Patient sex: F
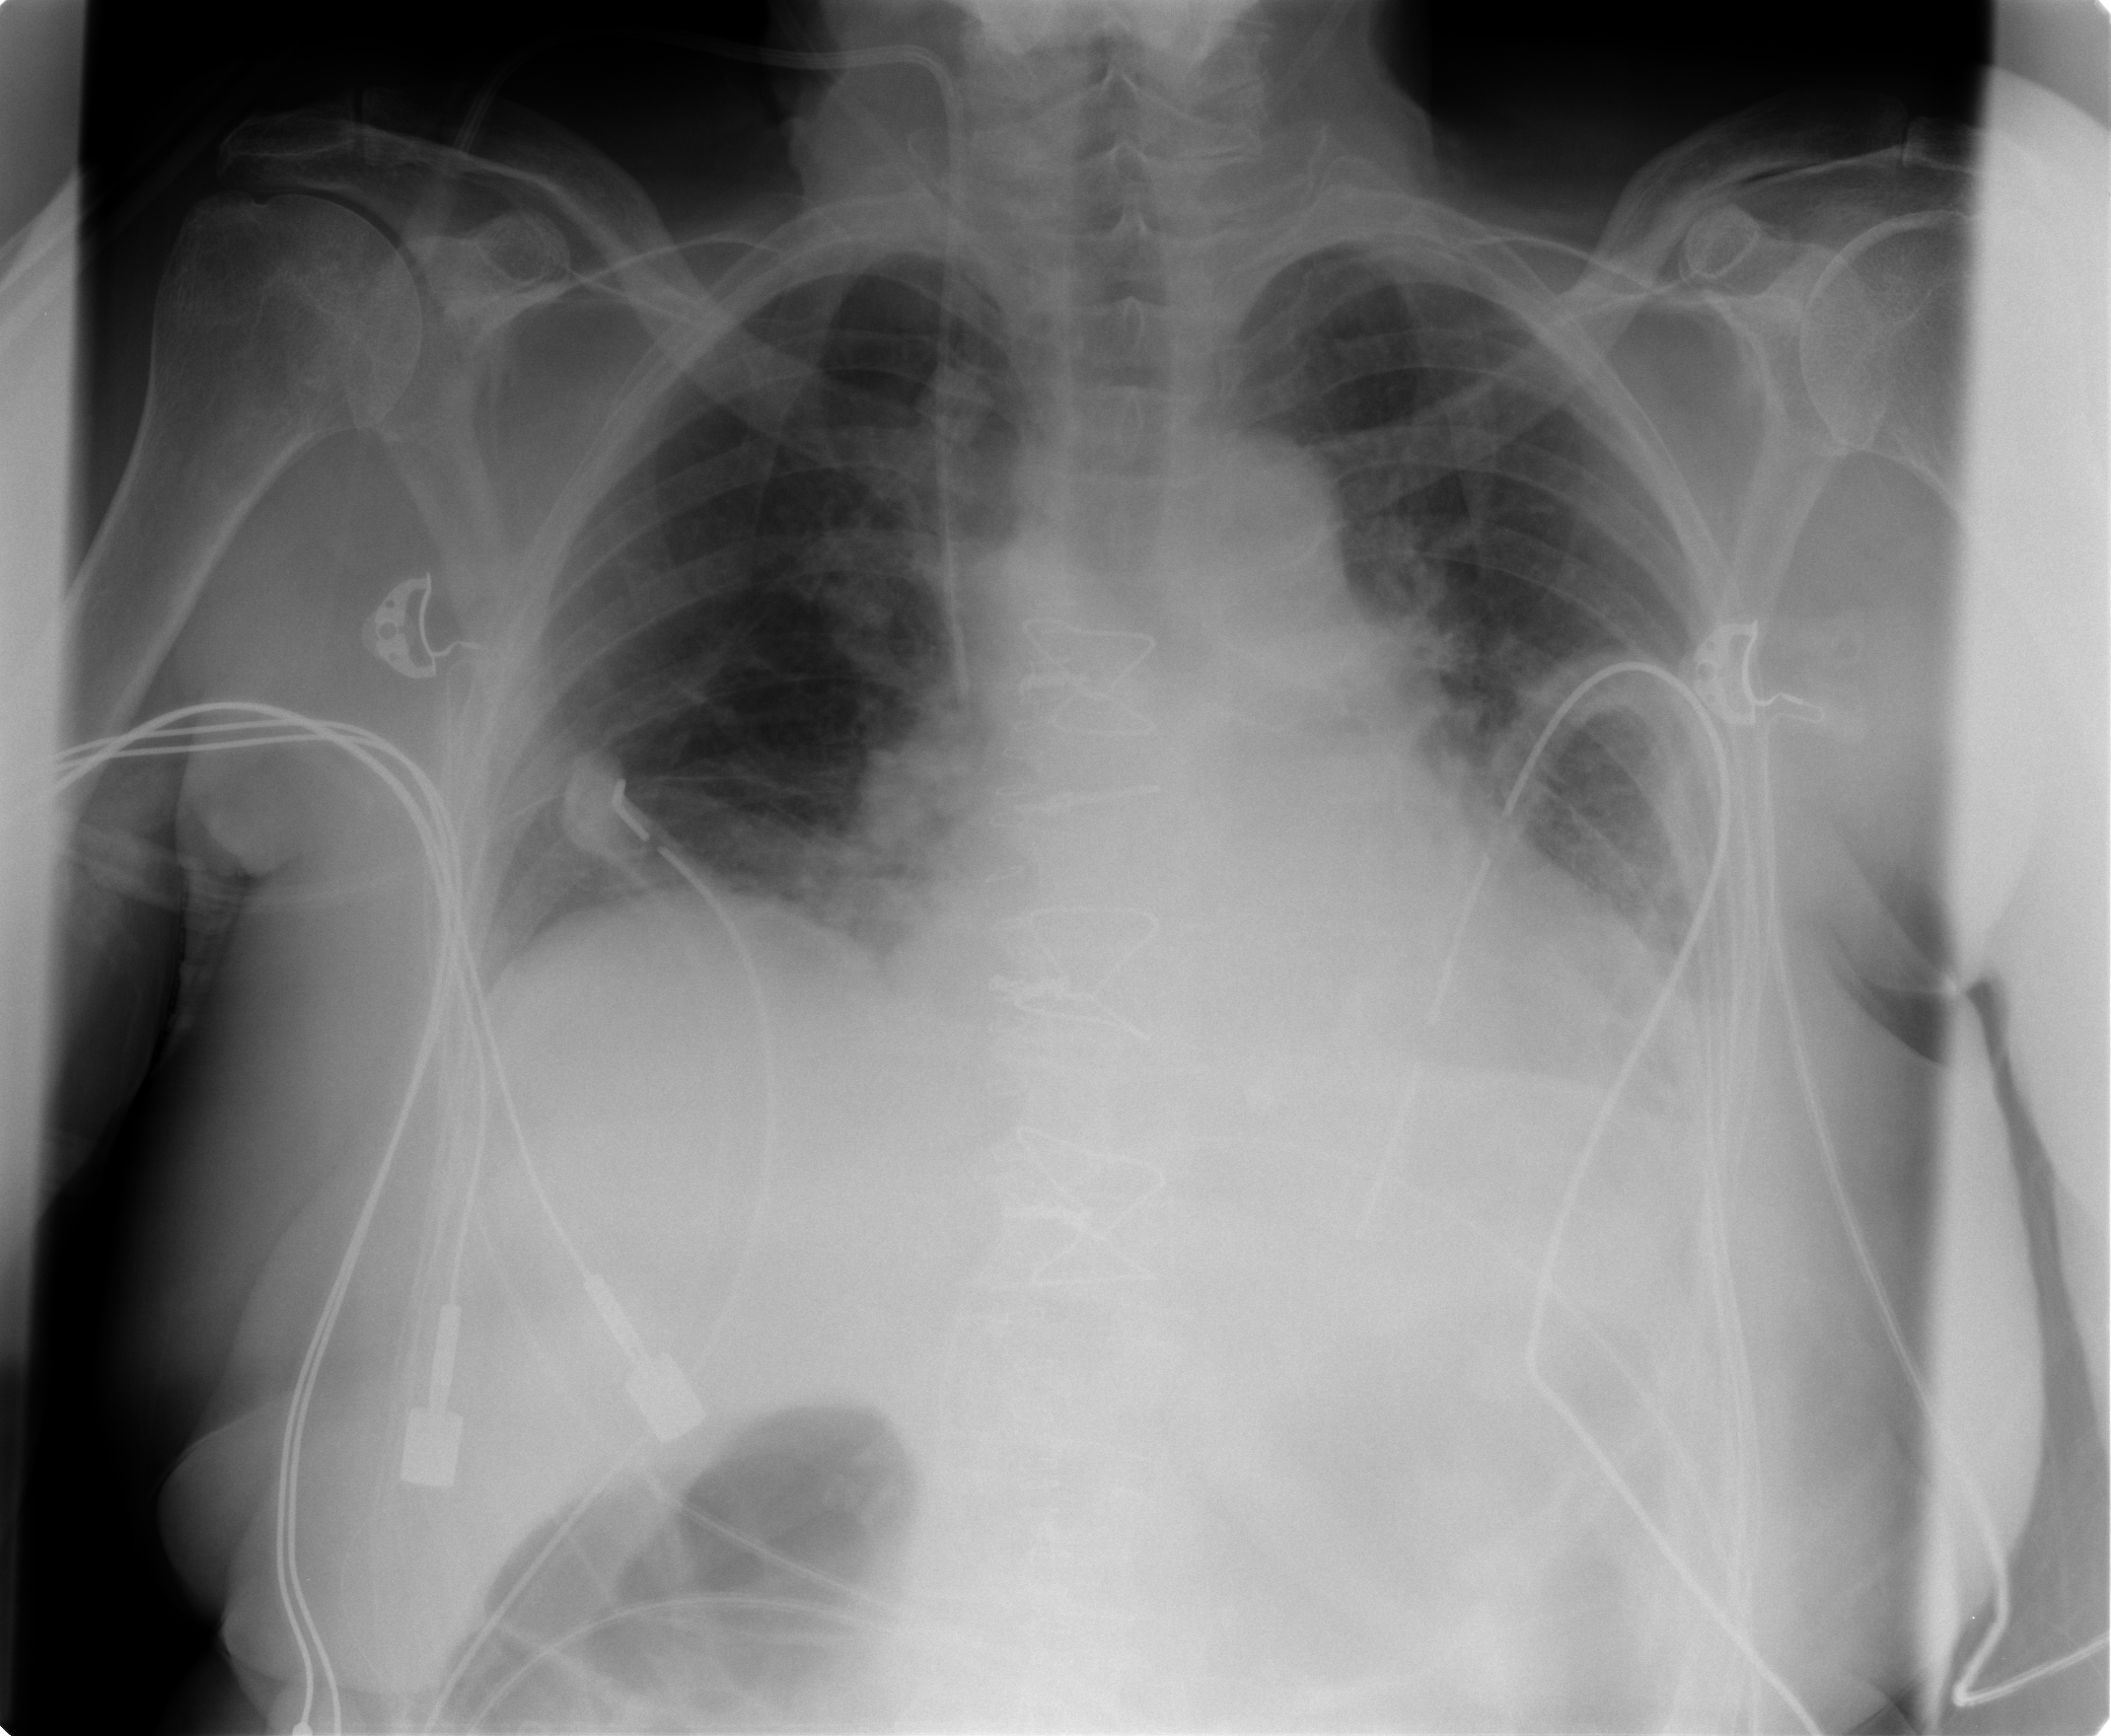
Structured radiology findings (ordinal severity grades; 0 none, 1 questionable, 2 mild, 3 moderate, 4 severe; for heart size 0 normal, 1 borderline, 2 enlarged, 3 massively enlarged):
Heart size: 0
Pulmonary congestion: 0
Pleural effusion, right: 0
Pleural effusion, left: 2
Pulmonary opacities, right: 0
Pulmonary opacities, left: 0
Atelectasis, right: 0
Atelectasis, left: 2